Aerial crown-view tile of a tropical tree (Barro Colorado Island, Panama), acquired 20250512:
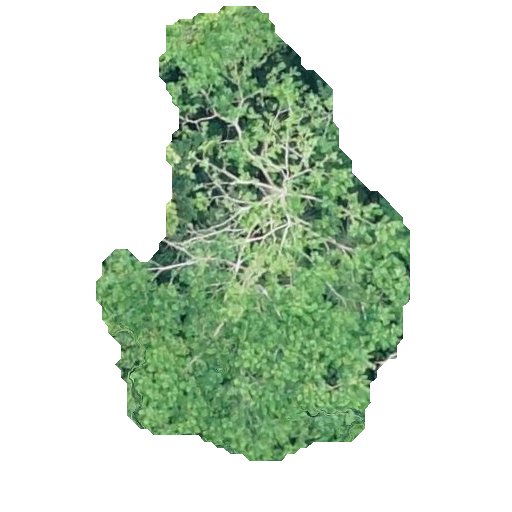
Species: Zanthoxylum ekmanii
GBIF accepted scientific name: Zanthoxylum ekmanii
Crown area: 135.783 m²